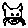
Label: cat